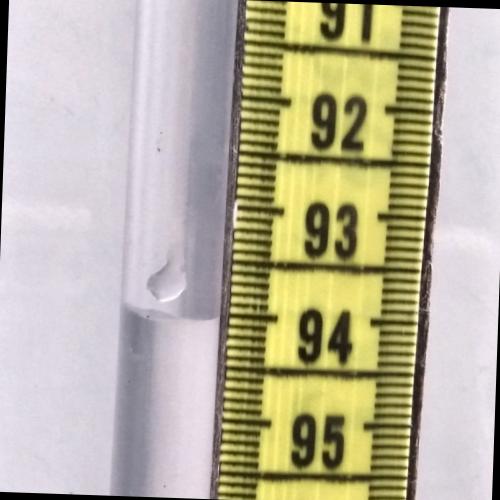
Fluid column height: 94.1 cm